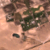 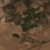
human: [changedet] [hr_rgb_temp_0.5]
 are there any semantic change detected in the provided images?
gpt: Nothing has changed.